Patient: sex M, age 30
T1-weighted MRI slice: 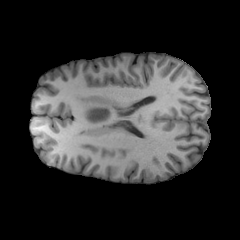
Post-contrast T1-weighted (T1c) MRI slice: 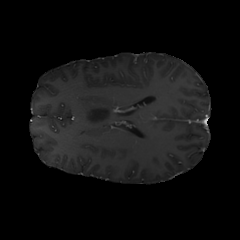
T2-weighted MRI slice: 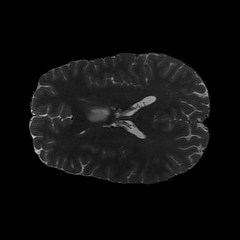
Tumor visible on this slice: yes
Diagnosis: Astrocytoma, IDH-mutant
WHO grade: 2